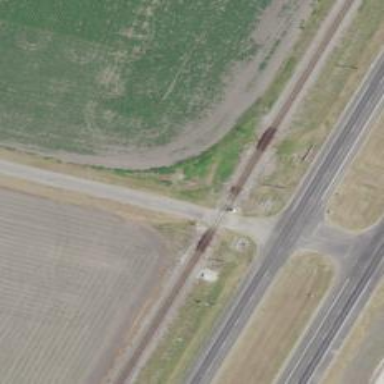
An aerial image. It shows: Level crossing along the railway.